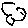
Label: cloud